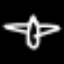
Label: airplane